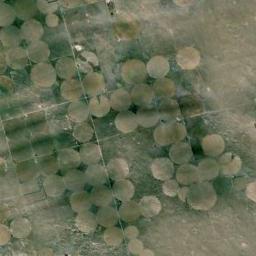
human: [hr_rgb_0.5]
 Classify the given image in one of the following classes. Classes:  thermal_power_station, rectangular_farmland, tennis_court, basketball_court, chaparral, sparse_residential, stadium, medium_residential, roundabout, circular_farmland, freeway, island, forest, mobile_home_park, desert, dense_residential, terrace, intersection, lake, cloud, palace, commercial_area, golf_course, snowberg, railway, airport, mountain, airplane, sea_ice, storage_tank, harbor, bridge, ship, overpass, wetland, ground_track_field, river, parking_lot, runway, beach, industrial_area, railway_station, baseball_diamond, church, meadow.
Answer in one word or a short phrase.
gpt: circular_farmland